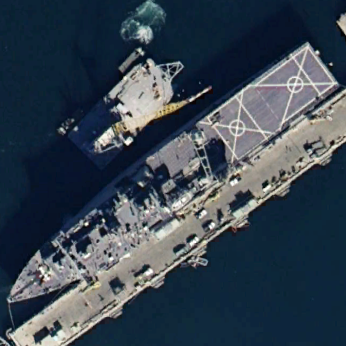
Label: combat